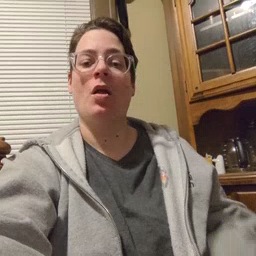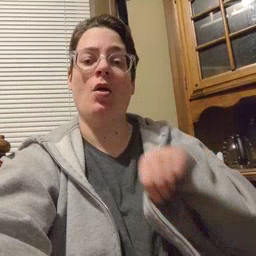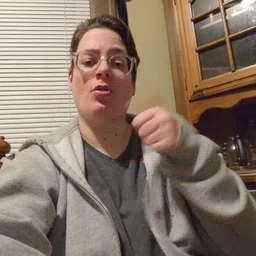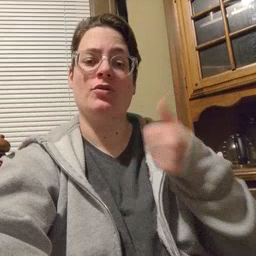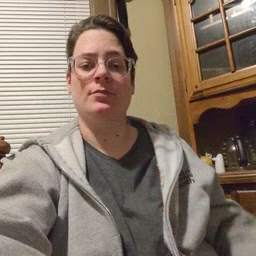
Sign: another